Question: I would like to have pairs of stacked bars next to single bars in a single barplot.
The twelve stacks of bars shown below are in pairs, but I would like to subdivide them again, adding another bar next to each. I would like to leave the axis the same but move the dashed white bar to a 'dodged' position beside the stacked bar.
The data and code listed below were used to create the chart with R (3.0.1) and ggplot2 (0.9.3).There are six treatments for each of the 'directed' and 'undirected' experiments. Each treatment has slightly different conditions (unfortunately). One is 'system' (above in chart) and one is SA / SA-Sw (below in chart).
'''
x <- data.frame(
ConnectType = c("Undirected","Undirected","Undirected","Undirected","Undirected","Undirected","Undirected","Undirected","Undirected","Undirected","Undirected","Undirected","Undirected","Undirected","Undirected","Undirected","Undirected","Undirected","Directed","Directed","Directed","Directed","Directed","Directed","Directed","Directed","Directed","Directed","Directed","Directed","Directed","Directed","Directed","Directed","Directed","Directed"),
System = c("Mersey","Mersey","Mersey","Mersey","Mersey","Mersey","St. Marg. Bay","St. Marg. Bay","St. Marg. Bay","St. Marg. Bay","St. Marg. Bay","St. Marg. Bay","Sheet Harbour","Sheet Harbour","Sheet Harbour","Sheet Harbour","Sheet Harbour","Sheet Harbour","Mersey","Mersey","Mersey","Mersey","Mersey","Mersey","St. Marg. Bay","St. Marg. Bay","St. Marg. Bay","St. Marg. Bay","St. Marg. Bay","St. Marg. Bay","Sheet Harbour","Sheet Harbour","Sheet Harbour","Sheet Harbour","Sheet Harbour","Sheet Harbour"),
BarType = factor(c("Dams","Culverts","Both","Dams","Culverts","Both","Dams","Culverts","Both","Dams","Culverts","Both","Dams","Culverts","Both","Dams","Culverts","Both","Dams","Culverts","Both","Dams","Culverts","Both","Dams","Culverts","Both","Dams","Culverts","Both","Dams","Culverts","Both","Dams","Culverts","Both"),
c("Dams","Culverts","Both")),
QuanMethod = c("SA","SA","SA","SA-Sw","SA-Sw","SA-Sw","SA","SA","SA","SA-Sw","SA-Sw","SA-Sw","SA","SA","SA","SA-Sw","SA-Sw","SA-Sw","SA","SA","SA","SA-Sw","SA-Sw","SA-Sw","SA","SA","SA","SA-Sw","SA-Sw","SA-Sw","SA","SA","SA","SA-Sw","SA-Sw","SA-Sw"),
ScaledGains = c(64.69,19.65,15.66,75.99,9.28,14.73,61.12,4.43,34.45,52.24,12.17,35.59,69.51,10.49,19.99,66.80,18.46,14.74, 93.39,0.22,6.39,90.20,0.45,9.35,81.08,0.00,18.92,77.09,0.01,22.9,87.14,2.19,10.67,88.28,2.51,9.21)
)
# ggplot2 library must be added through packages
library(ggplot2)
library(scales)
library(grid)
# set bar colours
barcols<- c("#A9A9A9","#000000","#FFFFFF")
bordcols<- c("#A9A9A9","#000000","#000000")
linetypes1 <- c("solid","solid","dashed")
# ggplot all of it
ggplot(x, aes(x=QuanMethod,
y=ScaledGains,
fill=BarType,
color=BarType,
linetype=BarType)) +
geom_bar(stat="identity") +
facet_grid(ConnectType~System) +
scale_linetype_manual(values=linetypes1) +
scale_fill_manual(values = barcols) +
scale_color_manual(values=bordcols) +
xlab("Quantification Method") +
ylab("Percent Connectivity Gains") +
theme(legend.position = "bottom",
legend.title =element_blank())
'''

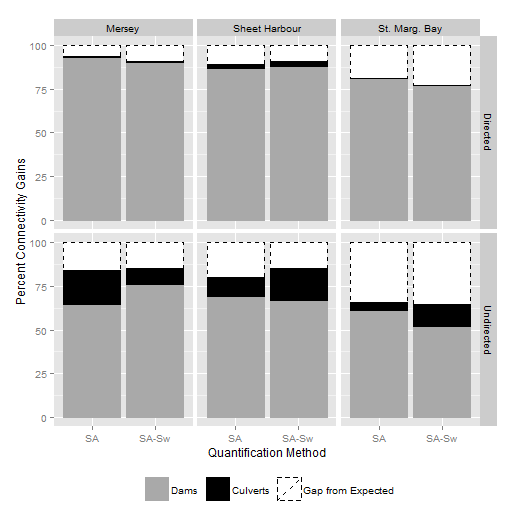
Answer: The answer is to use the 'group' tag in ggplot(). I simply added a new column to the data that defined the group. In this case 'dams' and 'culverts' got a 0 and 'dams+culverts' got a 1. I called the column 'group1'.
'''
ggplot(x, aes(x=QuanMethod,
y=ScaledGains,
fill=BarType,
color=BarType,
linetype=BarType,
group=group1)) +
geom_bar(stat="identity") +
facet_grid(ConnectType~System) +
scale_linetype_manual(values=linetypes1) +
scale_fill_manual(values = barcols) +
scale_color_manual(values=bordcols) +
xlab("Quantification Method") +
ylab("Percent Connectivity Gains") +
theme(legend.position = "bottom",
legend.title =element_blank())
'''